二年级 · 算术
看图写数、读数。

写作: $(\quad)$
读作: $(\quad)$

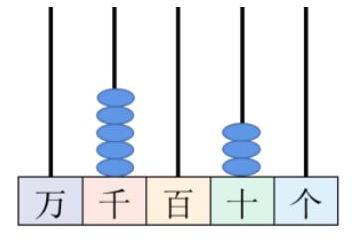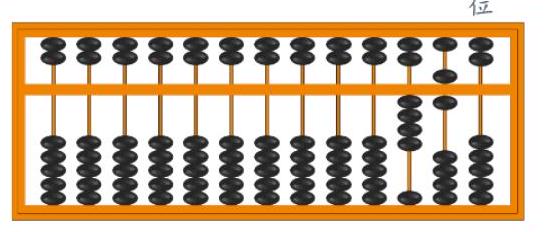
答案: 写作（ $5030 ）$
写作（ $460 ）$
读作（ 五千零三十）
读作（ 四百六十 ）